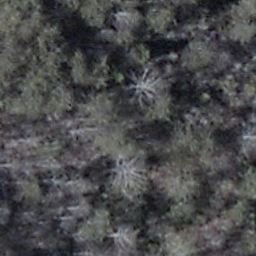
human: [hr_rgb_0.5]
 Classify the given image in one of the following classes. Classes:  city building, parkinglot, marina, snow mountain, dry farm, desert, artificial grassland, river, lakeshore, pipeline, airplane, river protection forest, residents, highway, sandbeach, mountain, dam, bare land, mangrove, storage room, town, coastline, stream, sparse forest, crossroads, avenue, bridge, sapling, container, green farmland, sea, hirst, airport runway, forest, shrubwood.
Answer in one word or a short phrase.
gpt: shrubwood